Question: I've got a problem with my SQL. I have a table (named "Regions") looking like this :

What I want to do is sorting this table with the sub_region "next" to the region. In this exemple, Quebec (9) and Ontario (10) are sub region of Canada (7) so I want to get them right after Canada. I don't know if it's stupid or my SQL is too rusty but I don't find a way to do that.... By the way, the website that will use this DB is with CakePHP, if that can be of any help!(Behavior or other built-in module, I don't know).
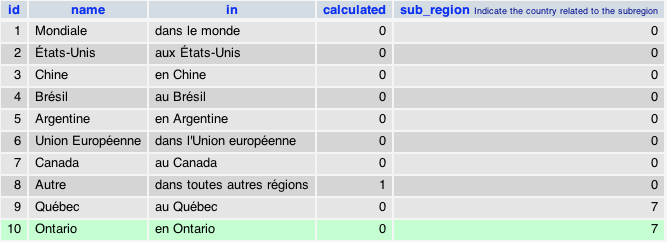
Answer: '''
select s.id, s.name, r.*
from Regions r
left join Regions s
on s.id = r.sub_region
order by(coalesce(s.id, r.id), r.id)
'''
: I modified the joined query, I haven't tried it, but would you give that a shot, I think that syntax should work for mysql